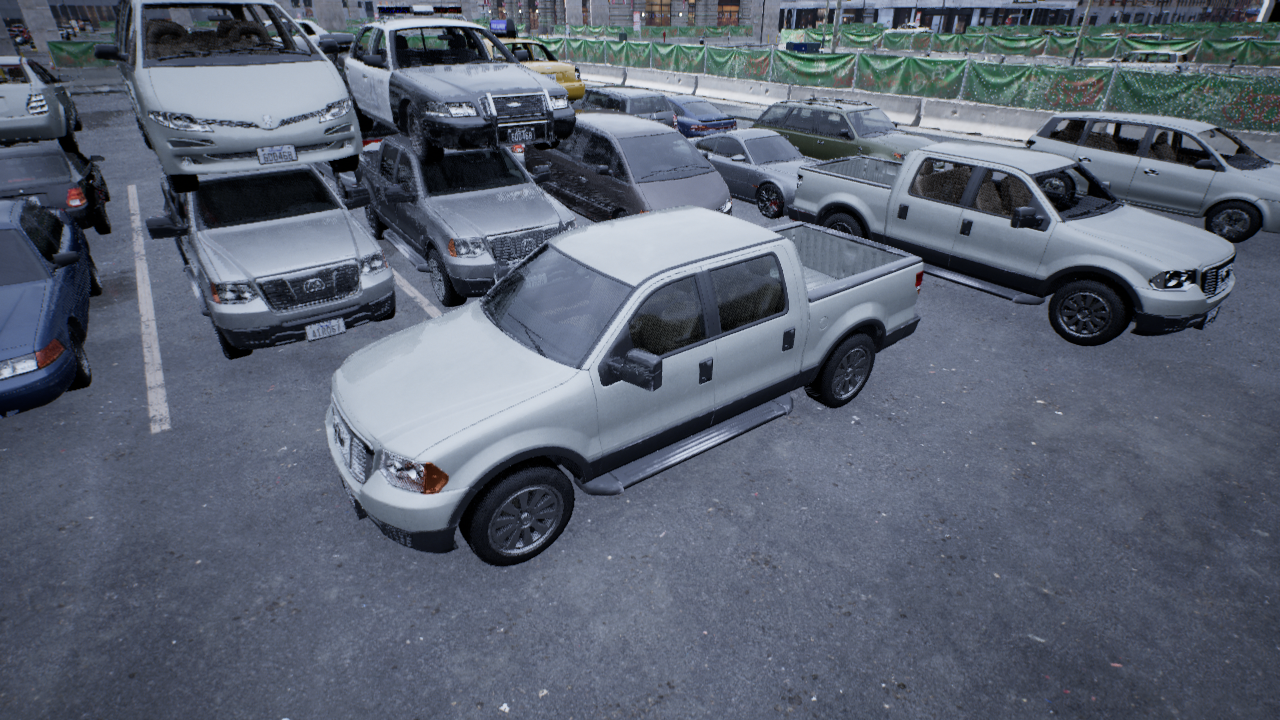
Venue: arterial
Lighting: overcast
Vehicle rig: pickup